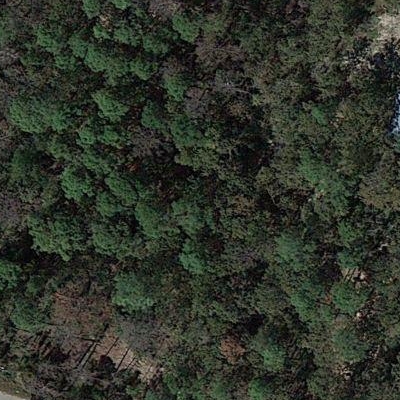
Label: Forest